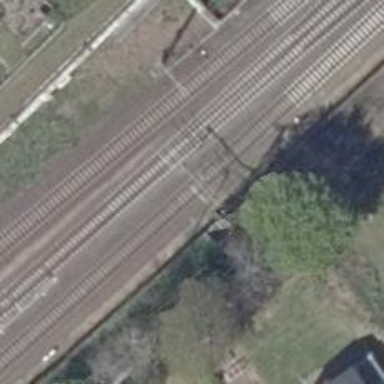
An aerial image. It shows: Railway milestone with catenary mast.